Question: I want notification which will stick on notification bar until music stop playing it.
currently i have written some code in which i can show notification but when i press clear notification button or swap it than it disappear from notification center.
I want notification like spotify which stays on bar until you stop playing music.
Here is my code for notification
'''
int pendingRequestCode = 0;
// final Resources res = getResources();
notificationManager = (NotificationManager) getSystemService(
NOTIFICATION_SERVICE);
Intent i = new Intent(getApplicationContext(),Mainactivity.class);
Notification.Builder builder = new Notification.Builder(this)
.setSmallIcon(R.drawable.ic_action_search)
.setAutoCancel(true)
.setTicker("test ckick")
.setContentIntent(PendingIntent.getActivity(getApplicationContext(), NOTIFICATION_DEFAULT, i,0));
// Sets a custom content view for the notification, including an image button.
layout = new RemoteViews(getPackageName(), R.layout.notification);
layout.setTextViewText(R.id.notification_title, getString(R.string.app_name));
Intent clickIntent = new Intent();
clickIntent.setAction(ACTION_DIALOG);
PendingIntent pendingIntent = PendingIntent.getBroadcast(getApplicationContext(), pendingRequestCode, clickIntent, PendingIntent.FLAG_UPDATE_CURRENT);
layout.setOnClickPendingIntent(R.id.notification_button,pendingIntent);
builder.setContent(layout);
// Notifications in Android 3.0 now have a standard mechanism for displaying large
// bitmaps such as contact avatars. Here, we load an example image and resize it to the
// appropriate size for large bitmaps in notifications.
layout.setImageViewResource(R.id.notification_button, R.drawable.pause);
notificationManager.notify(NOTIFICATION_DEFAULT, builder.getNotification());
'''
waiting for reply

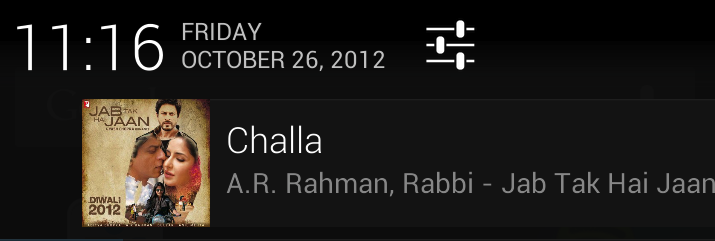
Answer: Use 'setOngoing(true)' to indicate that the event is ongoing. You may also wish to remove 'setAutoCancel(true)', as that clears the 'Notification' when the user taps upon it.